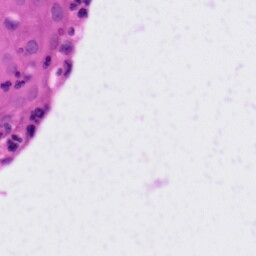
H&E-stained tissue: Tonsil